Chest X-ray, PA view. Patient: 52 years old, sex F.
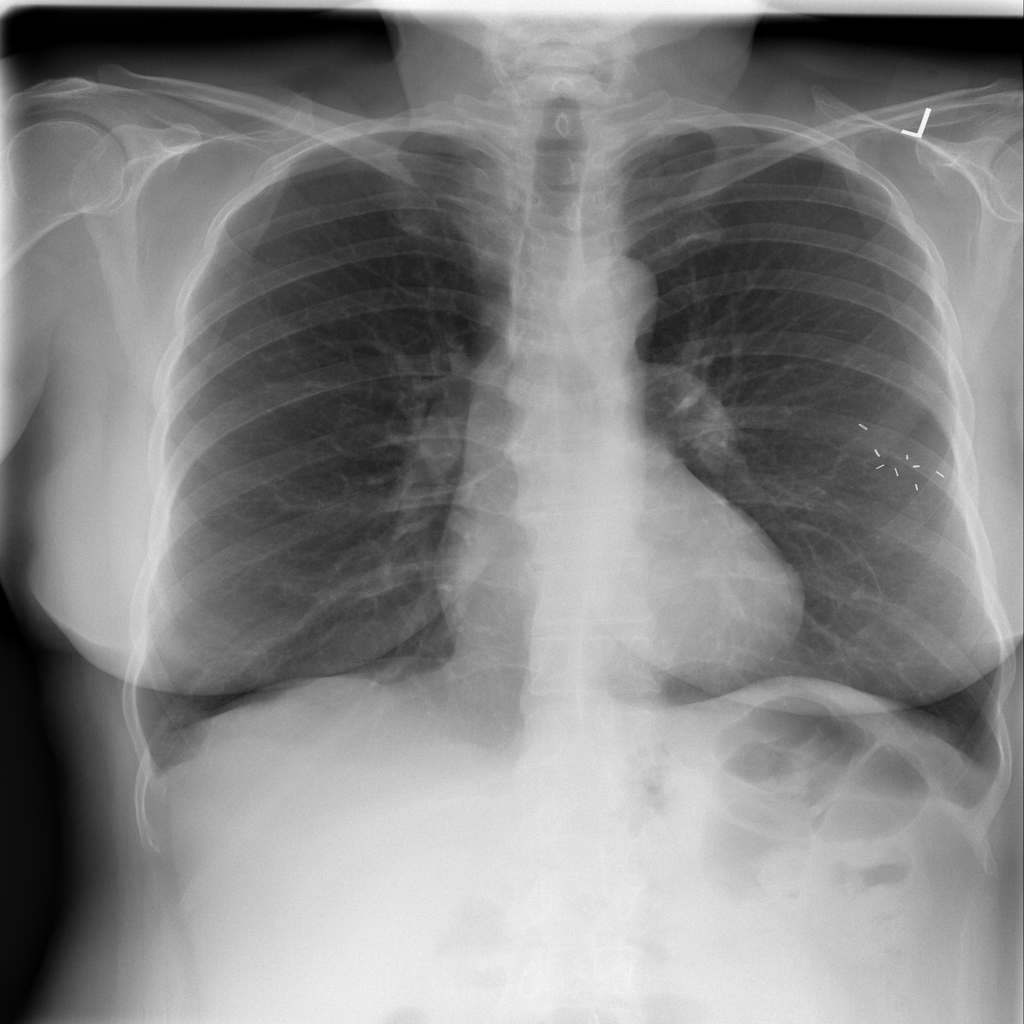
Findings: No Finding